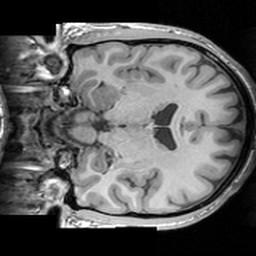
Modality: T1w
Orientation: coronal
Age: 34
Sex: male
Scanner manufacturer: siemens
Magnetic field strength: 3 T
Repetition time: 1.63 s
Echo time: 0.00311 s